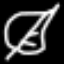
Label: leaf